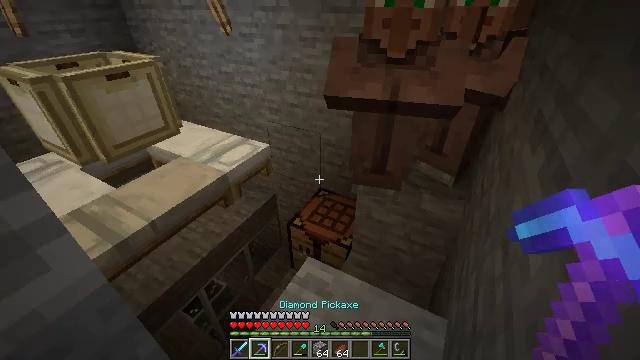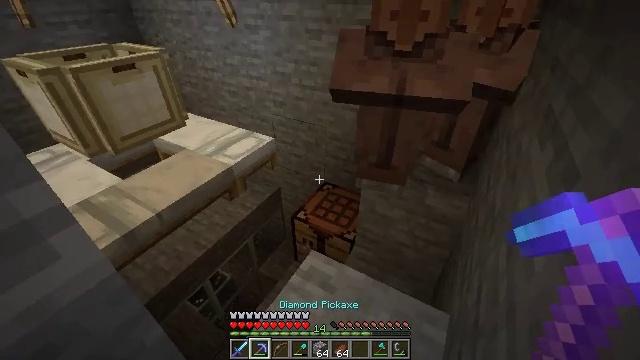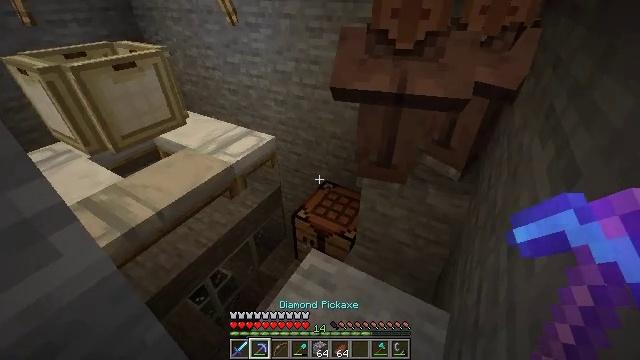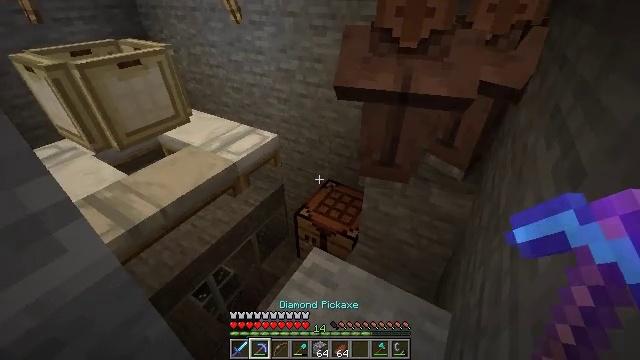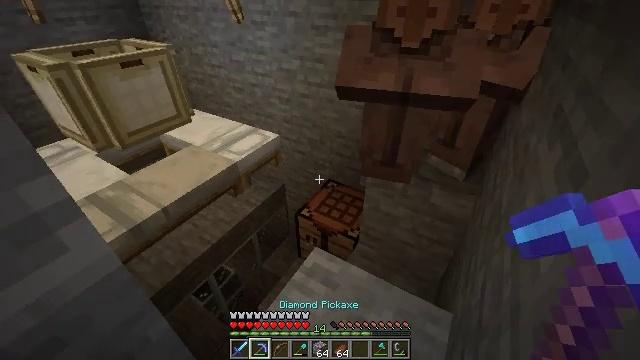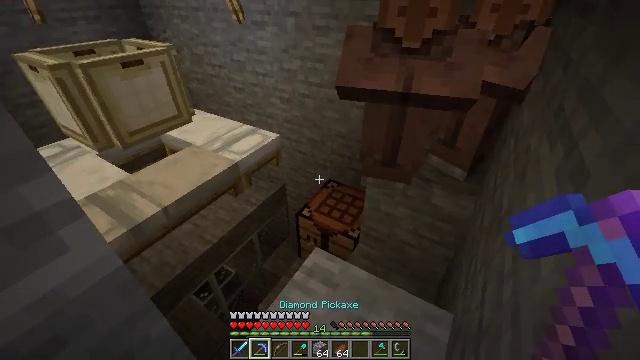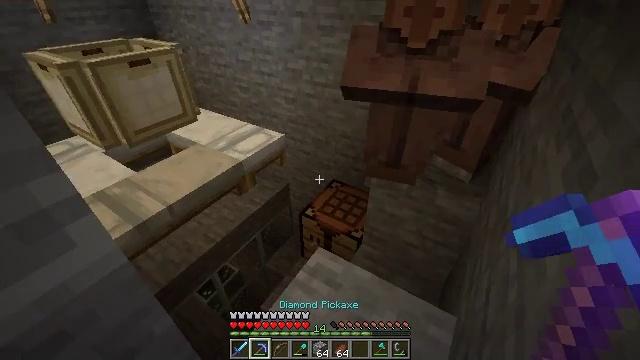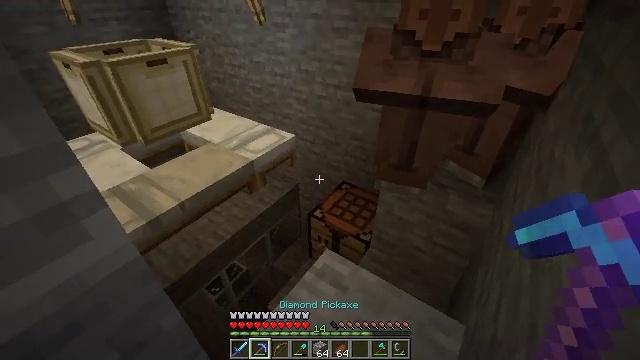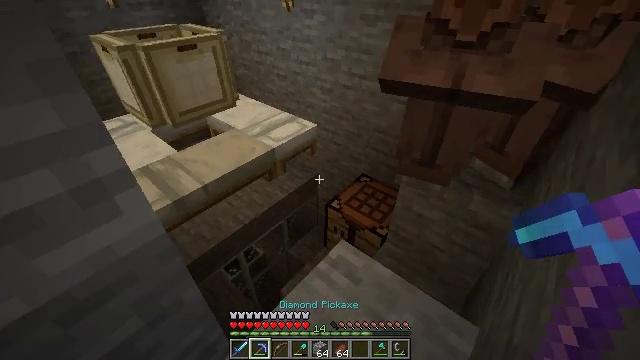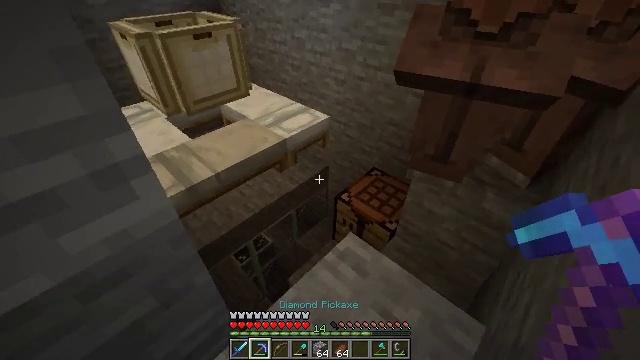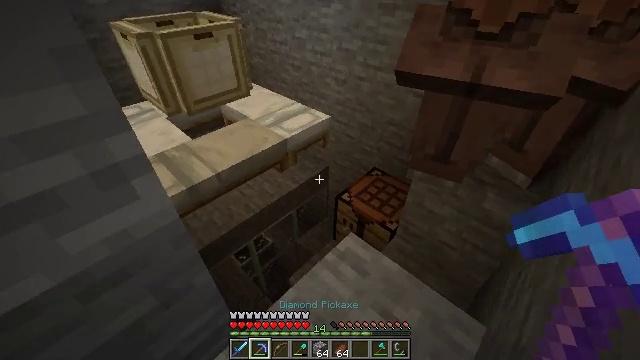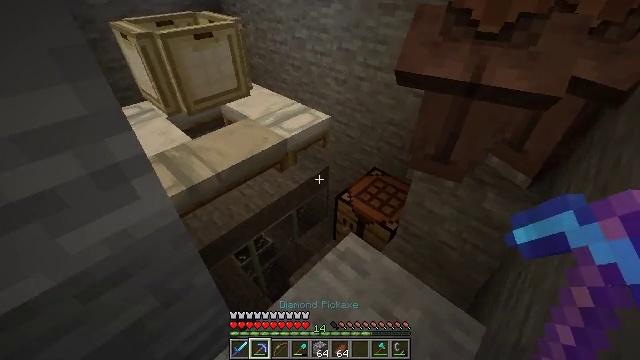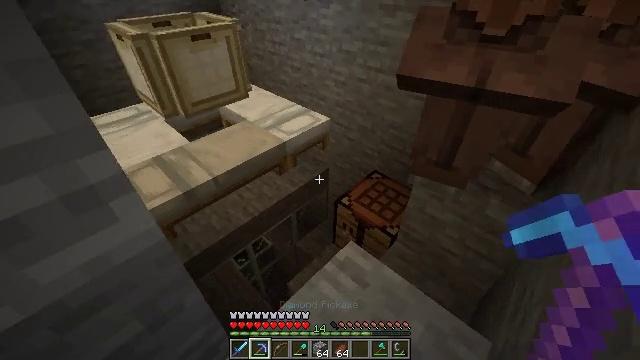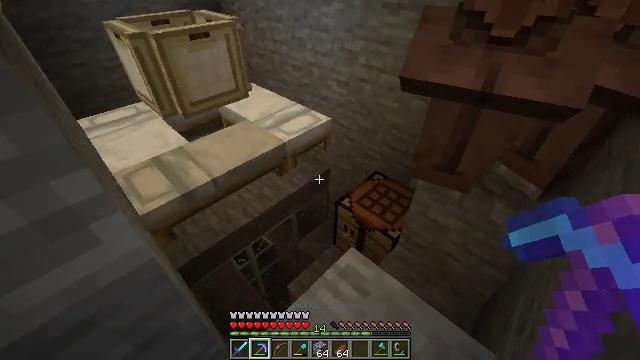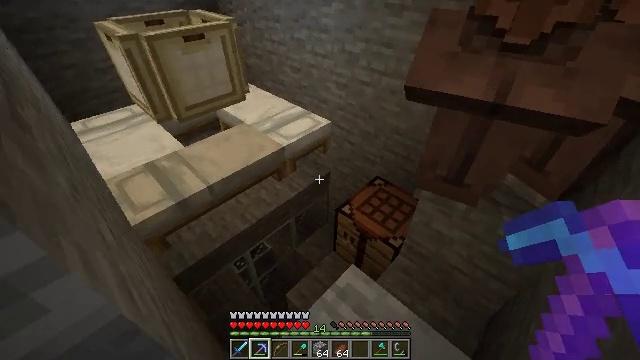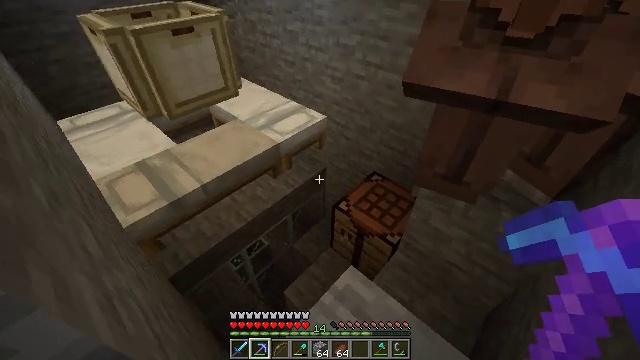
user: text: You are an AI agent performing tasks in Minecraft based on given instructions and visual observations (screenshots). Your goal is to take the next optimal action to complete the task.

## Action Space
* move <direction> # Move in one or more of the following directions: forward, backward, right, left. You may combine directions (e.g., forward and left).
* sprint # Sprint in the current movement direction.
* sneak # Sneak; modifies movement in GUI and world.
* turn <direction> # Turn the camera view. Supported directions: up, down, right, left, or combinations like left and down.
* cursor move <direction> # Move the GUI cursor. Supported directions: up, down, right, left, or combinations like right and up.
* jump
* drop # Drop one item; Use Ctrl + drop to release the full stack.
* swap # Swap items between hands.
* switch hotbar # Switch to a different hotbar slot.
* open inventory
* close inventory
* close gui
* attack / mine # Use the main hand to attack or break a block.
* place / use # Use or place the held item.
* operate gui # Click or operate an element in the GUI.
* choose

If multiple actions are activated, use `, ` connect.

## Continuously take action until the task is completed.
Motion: motion action
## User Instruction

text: Combine resources to craft a dispenser.
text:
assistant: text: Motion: turn left and down
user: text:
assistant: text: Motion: no_op
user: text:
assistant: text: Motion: no_op
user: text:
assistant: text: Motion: no_op
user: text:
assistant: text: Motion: no_op
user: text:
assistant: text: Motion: turn left
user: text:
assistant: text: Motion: turn left
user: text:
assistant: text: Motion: turn left and down
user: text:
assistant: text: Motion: turn left and down
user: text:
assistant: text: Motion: no_op
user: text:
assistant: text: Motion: no_op
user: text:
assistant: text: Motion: move forward
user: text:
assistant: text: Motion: move forward
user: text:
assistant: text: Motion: no_op
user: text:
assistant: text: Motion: turn right and down
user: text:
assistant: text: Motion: turn right and down
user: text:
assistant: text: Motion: turn right and down
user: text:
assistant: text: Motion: turn down
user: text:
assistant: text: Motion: turn down
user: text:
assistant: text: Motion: turn down
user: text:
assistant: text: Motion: no_op
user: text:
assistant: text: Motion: no_op
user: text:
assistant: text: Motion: no_op
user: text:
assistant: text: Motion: no_op
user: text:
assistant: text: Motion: move forward, turn down
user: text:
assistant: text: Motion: move forward
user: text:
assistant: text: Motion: move forward, turn down
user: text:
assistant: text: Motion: turn down
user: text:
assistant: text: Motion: turn down
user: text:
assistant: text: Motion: no_op